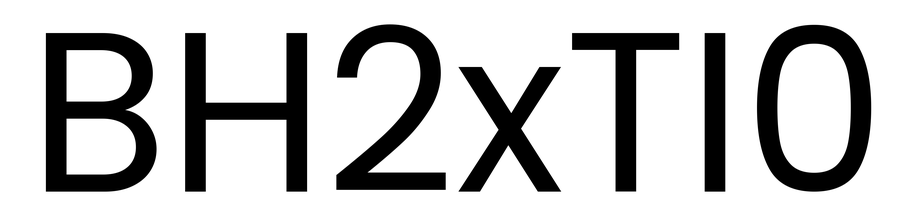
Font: Poppins-Regular